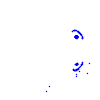
Particle: kaon